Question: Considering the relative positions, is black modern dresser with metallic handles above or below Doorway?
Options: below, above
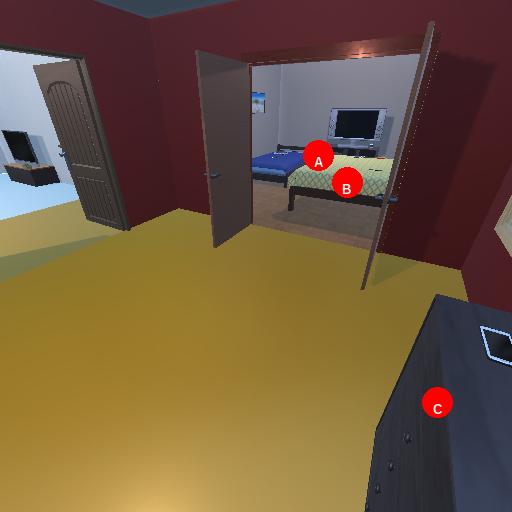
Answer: below